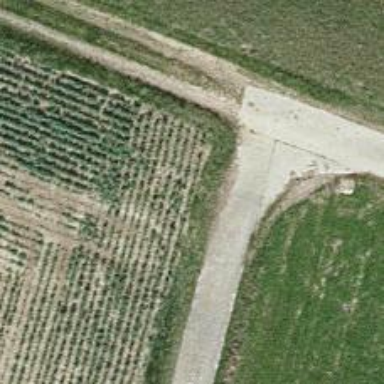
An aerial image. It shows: Paved track with Grade 1 surface.